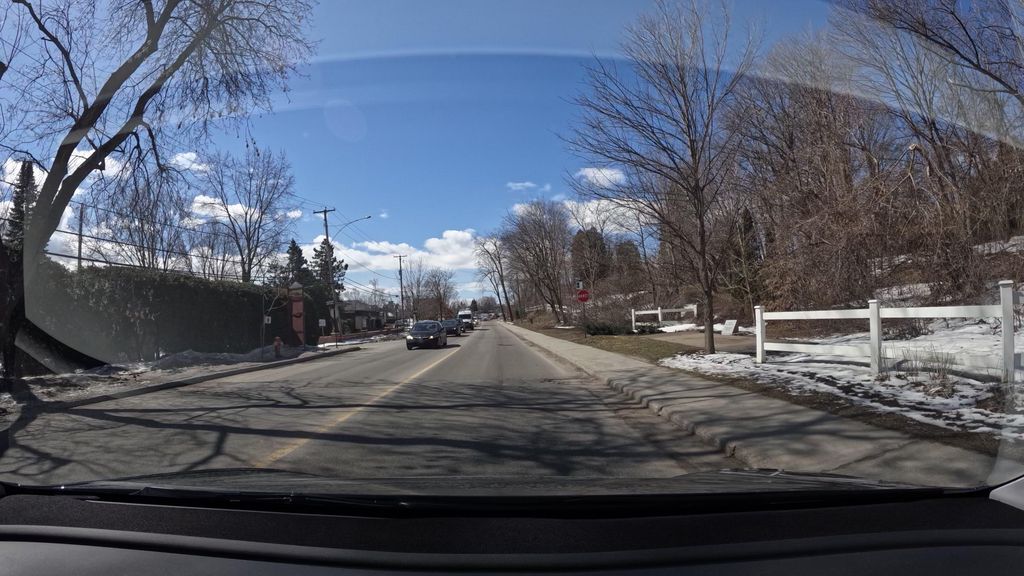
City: montreal